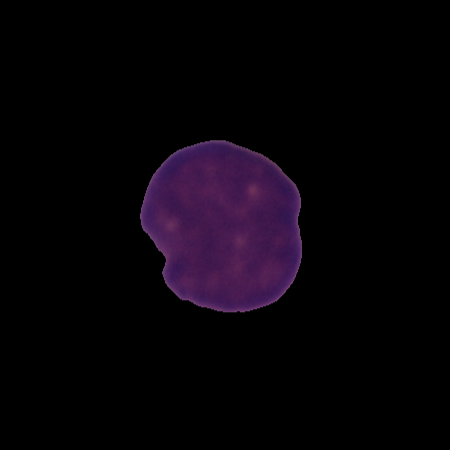
Label: cancer